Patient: sex M, age 46
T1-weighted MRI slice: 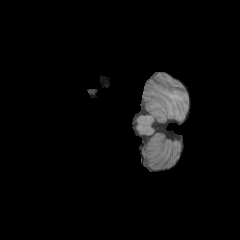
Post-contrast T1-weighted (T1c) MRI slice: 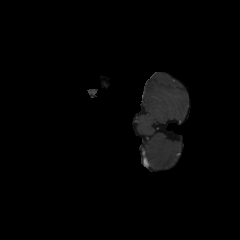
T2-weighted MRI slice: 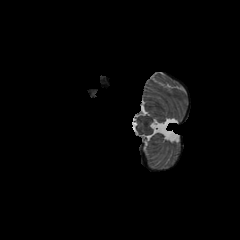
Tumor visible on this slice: no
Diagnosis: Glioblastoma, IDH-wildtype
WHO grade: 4